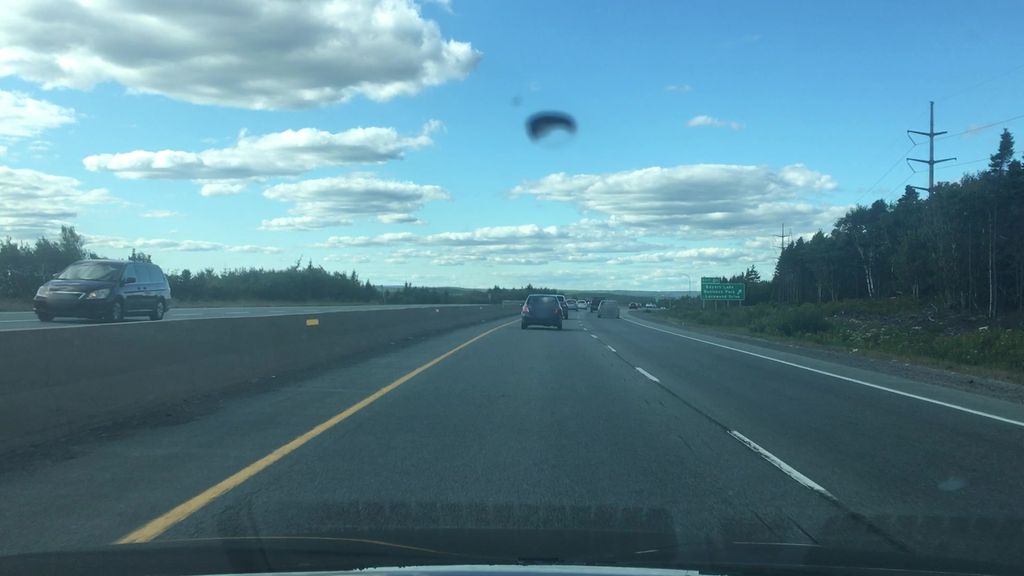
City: halifax